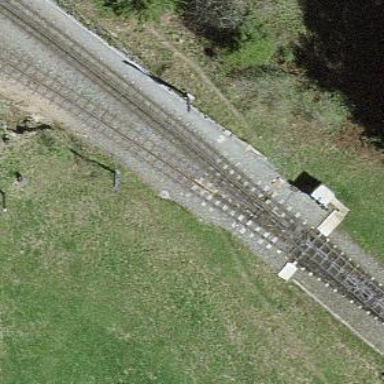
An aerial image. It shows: Railway switch.